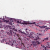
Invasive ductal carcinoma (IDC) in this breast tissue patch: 0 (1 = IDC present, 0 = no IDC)